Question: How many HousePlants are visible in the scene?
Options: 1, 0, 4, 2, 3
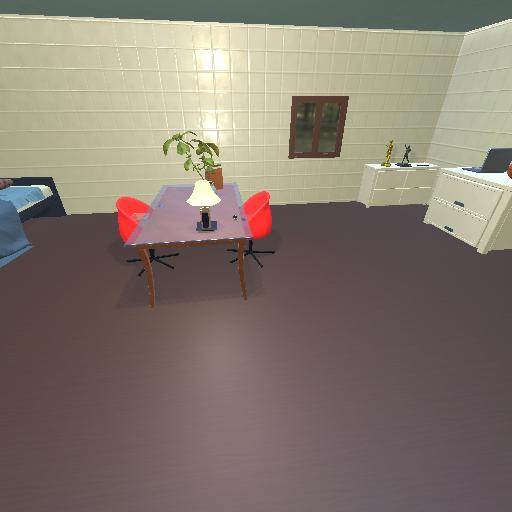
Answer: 1